Question: I display error messages somewhere on '<p:tooltip>' as follows.
'''
<p:inputText id="text" value="#{bean.text}" required="true"/>
<p:tooltip for="text">
<p:message for="text"/>
</p:tooltip>
'''
Although it displays an error message the given tooltip, an empty/unnecessary tooltip is shown, when there is no error as can be seen in the following picture - beside the bottom right corner of the text box.

How to get rid of such empty tooltips? (I tried someway but it did not work)
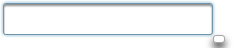
Answer: It can be done by checking for an error message in the list 'java.util.List<FacesMessage>' that can be obtained by using 'facesContext.messageList'.
The 'rendered' attribute of '<p:tooltip>' can be set based on the error message/s found in the list for the associated component/s something along the line.
'''
rendered="#{not empty facesContext.getMessageList('clientId')}"
'''
A working code snippet :
'''
<h:form id="form">
<p:panel id="panel">
<p:inputText id="text" value="#{bean.text}" required="true"/>
<p:tooltip for="text" rendered="#{not empty facesContext.getMessageList('form:text')}">
<p:message for="text"/>
</p:tooltip>
<p:commandButton value="Submit" update="panel"/>
</p:panel>
</h:form>
'''
---
Or by using component binding. Such as,
'''
<p:inputText id="text" binding="#{inputComponent}" value="#{bean.text}"/>
<p:tooltip for="text" rendered="#{not empty facesContext.getMessageList(inputComponent.clientId)}">
<p:message for="text"/>
</p:tooltip>
'''
Or even
'''
<p:inputText id="text" binding="#{inputComponent}" value="#{bean.text}"/>
<p:tooltip for="text" rendered="#{not inputComponent.valid}">
<p:message for="text"/>
</p:tooltip>
'''
The last two cases are useful especially when the (input) component is enclosed within an iterating component like a '<p/h:dataTable>', '<p:dataGrid>', '<p:dataList>' (or even '<ui:repeat>') where the uniqueness of enclosing components is determined based on the iterating row index of an iterating component such as, 'form:dataTable:0:text', 'form:dataTable:1:text', 'form:dataTable:2:text'... and so on